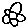
Label: flower